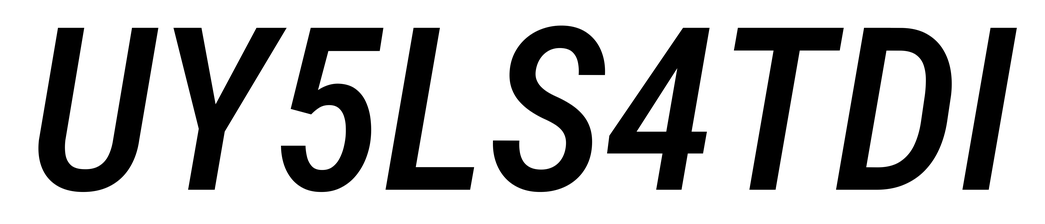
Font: Roboto-Italic_Condensed_Medium_Italic